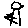
Label: bird